Question: In column A there is a list of tasks.
In column B each task has an associated group.
How to, using built-in formulas, generate sequence like in column D?
Here is a screenshot :

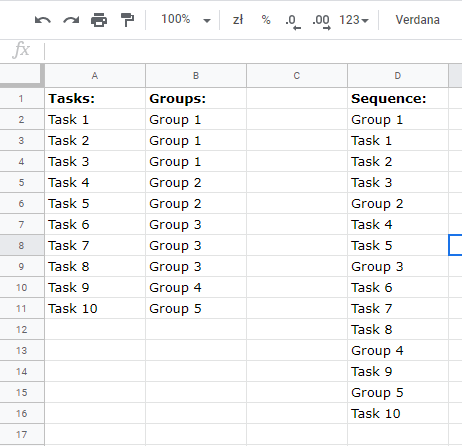
Answer: try:
'''
=ARRAYFORMULA(TRIM(TRANSPOSE(SPLIT(QUERY(TRANSPOSE(QUERY(QUERY(IF(A2:B="",,A2:B&"♦️"),
"select max(Col1) where Col1 is not null group by Col1 pivot Col2", 0)
,,999^99)),,999^99), "♦️"))))
'''
<URL>